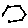
Label: hexagon